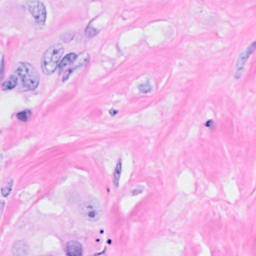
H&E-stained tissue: Breast